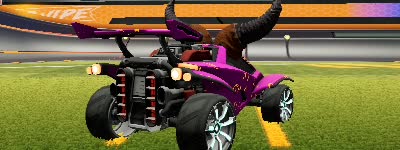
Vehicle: octane